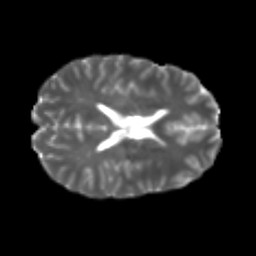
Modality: T2w
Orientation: axial
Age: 24
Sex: male
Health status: healthy
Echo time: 0.074 s